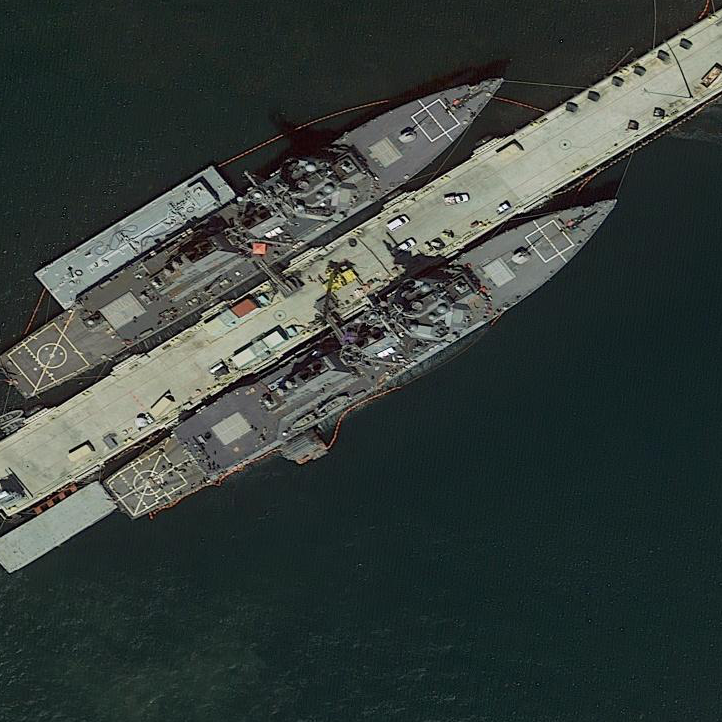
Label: destroyer